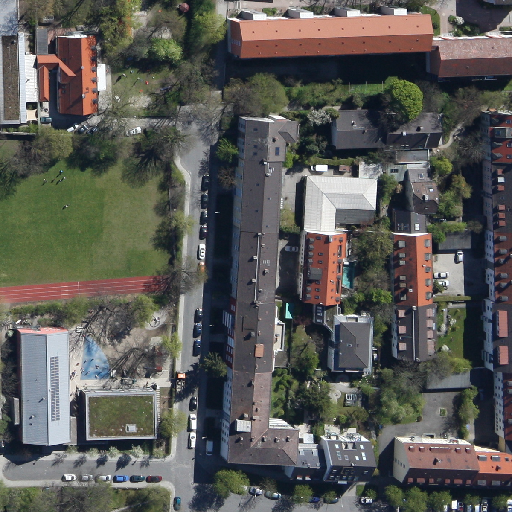
Referring expression: light-duty vehicle